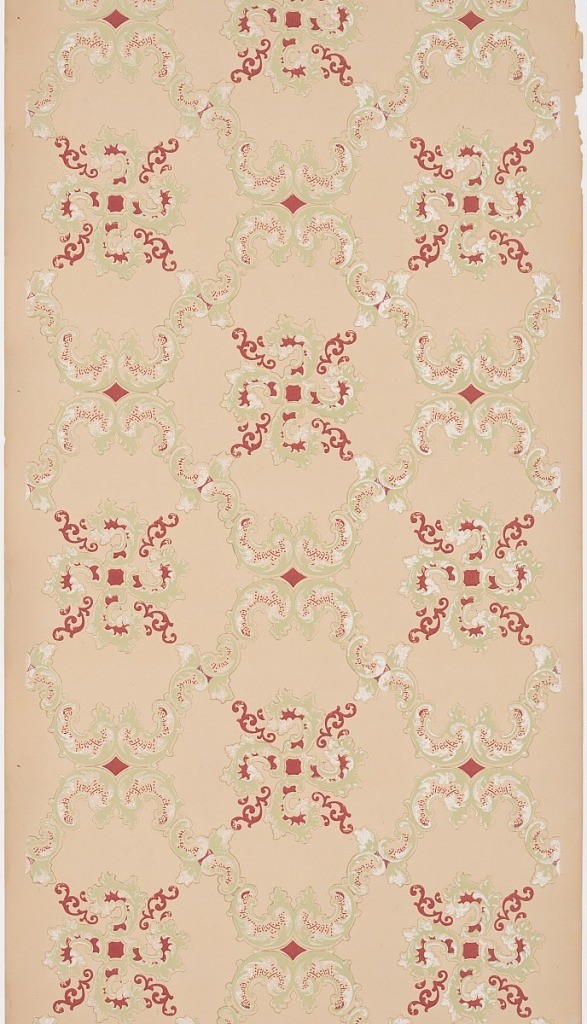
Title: Ceiling paper
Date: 1905–1915
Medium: Machine-printed paper, liquid mica
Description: Acanthus scrolls form a square trellis pattern. Printed in red, green and mica.